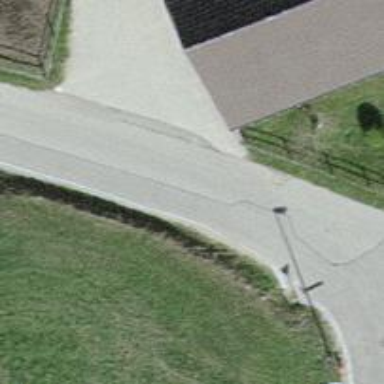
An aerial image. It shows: Unclassified road with asphalt surface.